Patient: sex F, age 71
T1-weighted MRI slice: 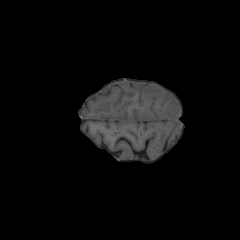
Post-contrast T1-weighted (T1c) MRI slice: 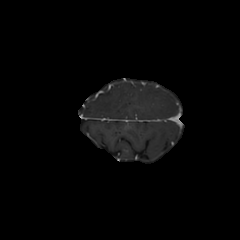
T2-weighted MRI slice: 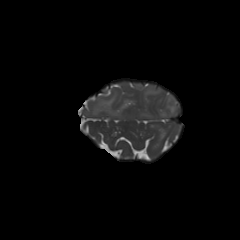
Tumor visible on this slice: yes
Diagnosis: Glioblastoma, IDH-wildtype
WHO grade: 4